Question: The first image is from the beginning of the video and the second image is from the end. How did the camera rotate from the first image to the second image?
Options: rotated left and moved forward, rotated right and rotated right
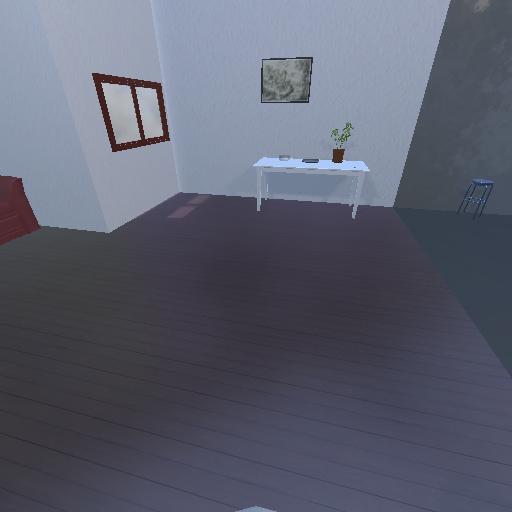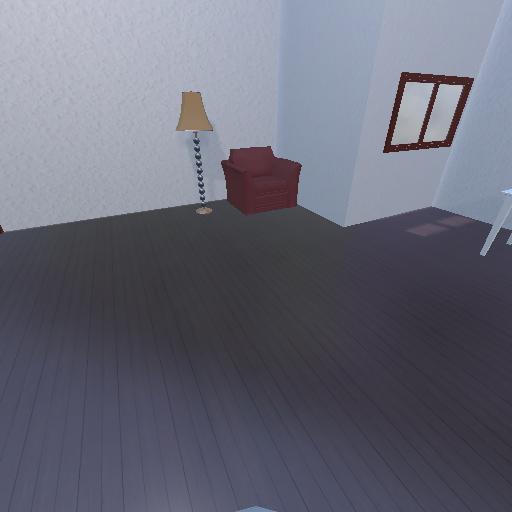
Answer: rotated left and moved forward